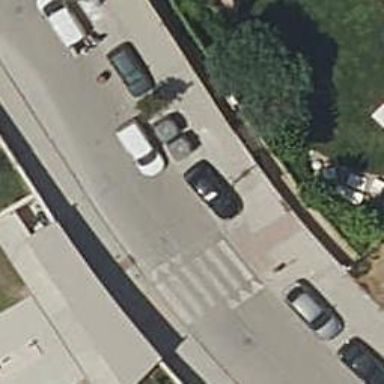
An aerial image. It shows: Uncontrolled road crossing.